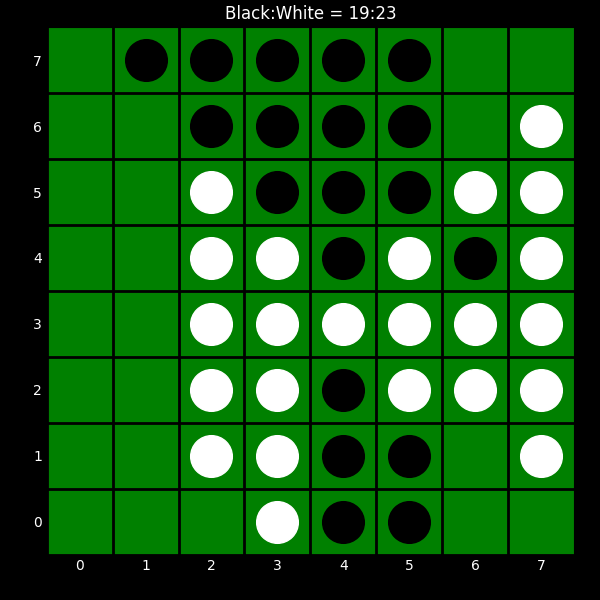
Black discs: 19
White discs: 23